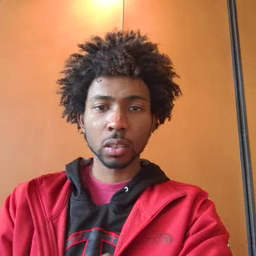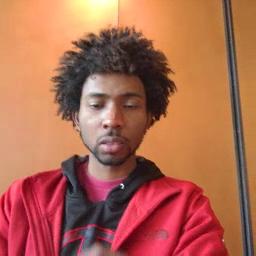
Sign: person